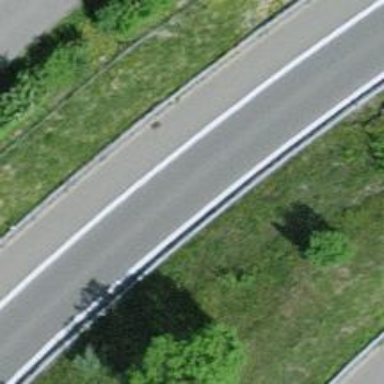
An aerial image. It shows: Asphalt motorway link.